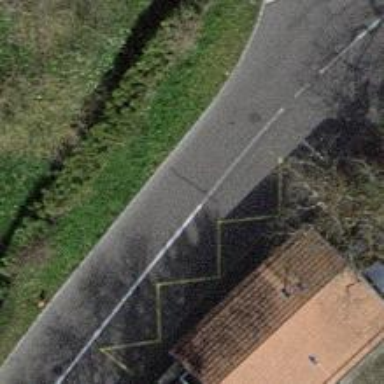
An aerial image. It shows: Bus stop with designated stop position for public transport.